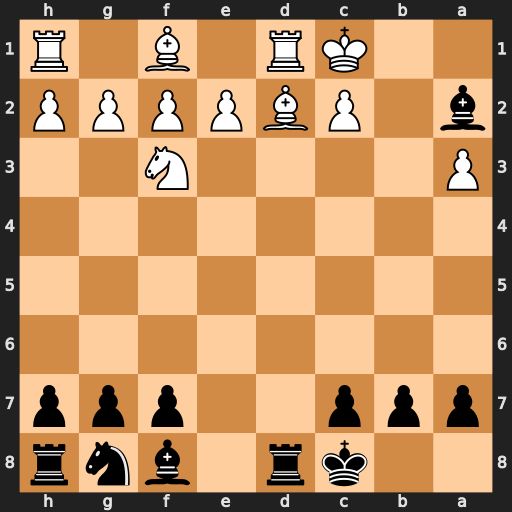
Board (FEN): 2kr1bnr/ppp2ppp/8/8/8/P4N2/b1PBPPPP/2KR1B1R
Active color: b
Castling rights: -
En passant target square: -
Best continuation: Bxa3#